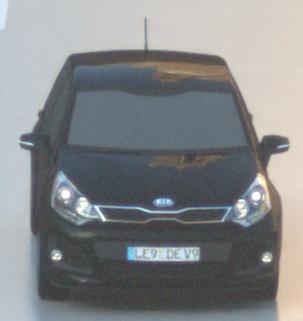
Make: KIA
Model: Rio 1.2
Detailed model: Rio (UB)
Model produced from: 2011/09
Model produced until: 2015/01
Doors: 3
Color: black
Road condition: wet road
Daytime: sunrise or sunset
Contrast: low contrast